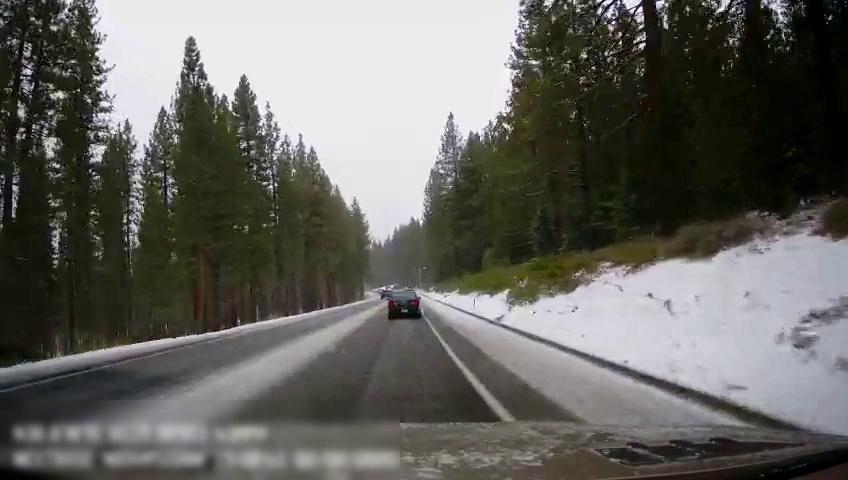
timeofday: Day
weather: Snowy
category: Drivable Space
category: Vehicles | SUV
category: Vehicles | Car
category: Lanes | Current Lane